Question: I have many processes with similar names, like "proc_1asd, proc_2wqe, proc_3zxc"
I need to send a non-brutal interruption signal to them all, 'pkill -f' would work, but it's not installed.
I'm trying to use 'killall -r proc_*', but I get this error
> proc_*: no process found
I have the impression I'm doing something extremely stupid, but I don't know what.
Here's an image (actual name of the processes is jnode_something)

'pgrep -lf 'proc_.*'' returns
'''
15070 jnode_0 -cp lib/xstream-1.4.7.jar:build/classes sandbox.GridNode Configs/0_config.txt Logs
15071 jnode_1 -cp lib/xstream-1.4.7.jar:build/classes sandbox.GridNode Configs/1_config.txt Logs
15072 jnode_2 -cp lib/xstream-1.4.7.jar:build/classes sandbox.GridNode Configs/2_config.txt Logs
15073 jnode_3 -cp lib/xstream-1.4.7.jar:build/classes sandbox.GridNode Configs/3_config.txt Logs
15074 jnode_4 -cp lib/xstream-1.4.7.jar:build/classes sandbox.GridNode Configs/4_config.txt Logs
'''
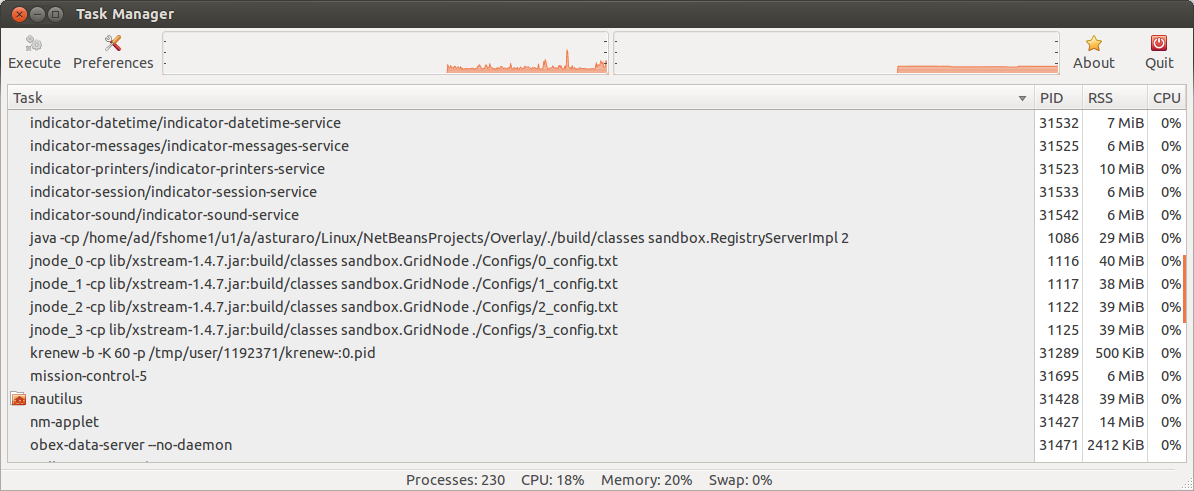
Answer: Seems like overkill, but if you can get the PIDs from pgrep, just use them as arguments to kill. Something like:
'''
pgrep -lf 'proc_.*' | awk '{print $1}' | xargs kill -f
'''